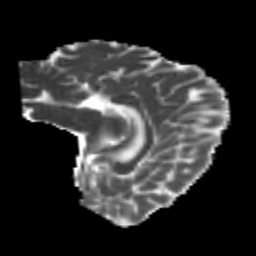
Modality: MD
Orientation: sagittal
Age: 19
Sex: female
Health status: healthy
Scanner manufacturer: philips
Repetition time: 7.478 s
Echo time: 0.08753 s